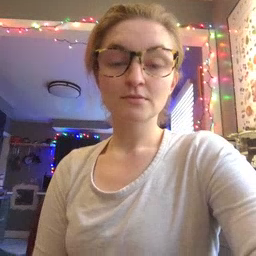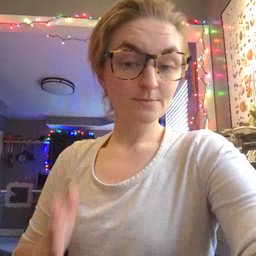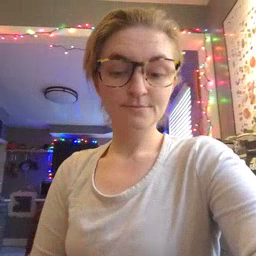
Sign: beside